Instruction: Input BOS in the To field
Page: home
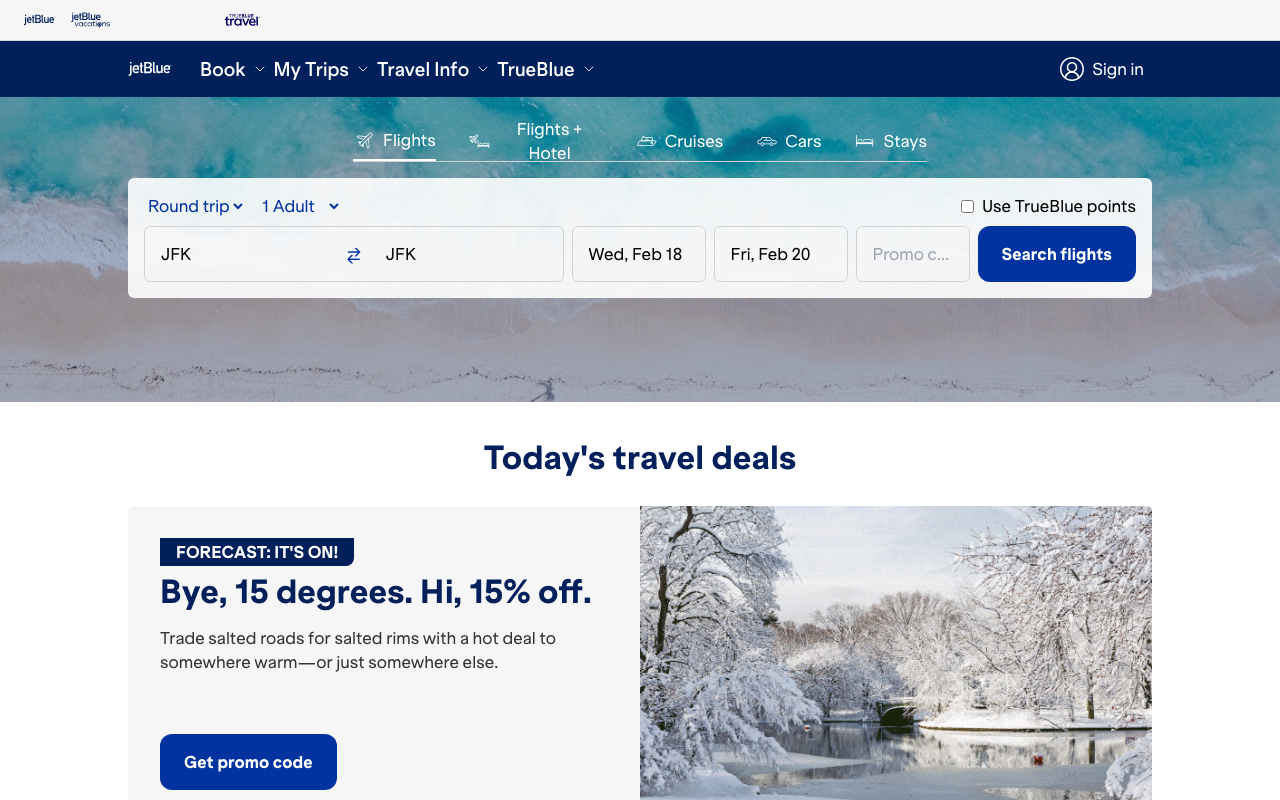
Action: type